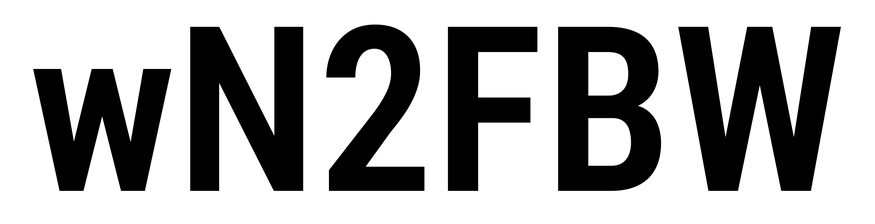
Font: Roboto_Condensed_SemiBold